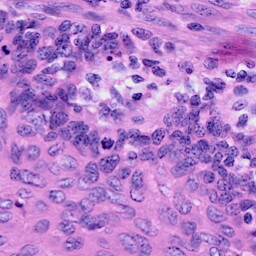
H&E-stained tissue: Cervix